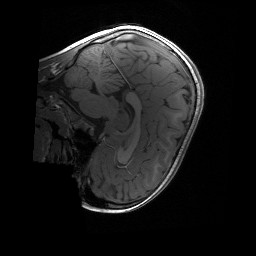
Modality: T1w
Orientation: sagittal
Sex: female
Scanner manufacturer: siemens
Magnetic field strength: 3 T
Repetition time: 1.9 s
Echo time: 0.00243 s